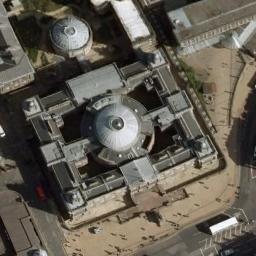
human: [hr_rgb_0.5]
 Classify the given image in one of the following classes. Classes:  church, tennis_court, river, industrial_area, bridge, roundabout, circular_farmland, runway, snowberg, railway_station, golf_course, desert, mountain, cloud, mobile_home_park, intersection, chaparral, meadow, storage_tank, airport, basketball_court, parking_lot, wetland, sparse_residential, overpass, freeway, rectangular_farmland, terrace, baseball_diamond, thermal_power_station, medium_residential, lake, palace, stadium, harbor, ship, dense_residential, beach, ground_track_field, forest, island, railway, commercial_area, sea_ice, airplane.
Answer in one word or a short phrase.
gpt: church